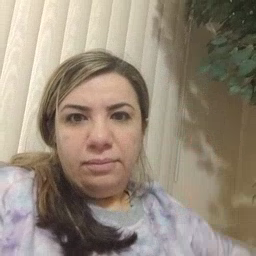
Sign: sleepy